Question: I am a beginner programmer. Here are my table structures:

I want to retrieve content and type field from 'post' table where userdId following the 'following' field. I am trying this SQL Join for retrive post of followers.
'''
SELECT userId,following, userId,postId,content,file,type
FROM follow, post
WHERE userId = '5a37589e4ff8b'
'''
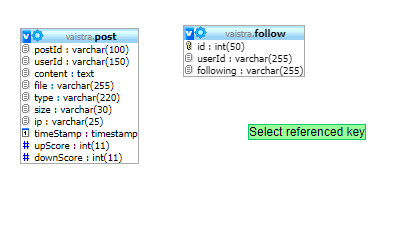
Answer: You should use the <URL> syntax
'''
SELECT f.userId, f.following, p.postId, p.content, p.file, p.type
FROM follow f
JOIN post p ON p.userId = f.userId
WHERE f.userId = '5a37589e4ff8b'
'''